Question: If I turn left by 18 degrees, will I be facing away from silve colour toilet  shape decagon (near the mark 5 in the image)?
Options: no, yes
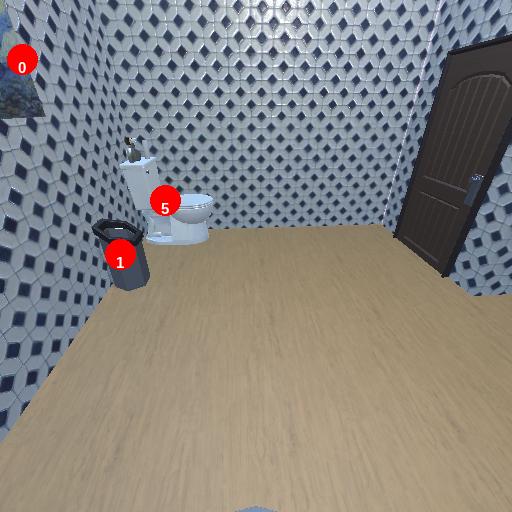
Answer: no